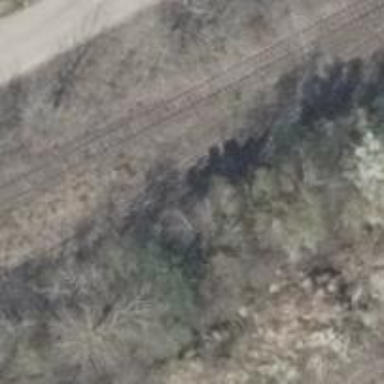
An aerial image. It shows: Railway spur service.